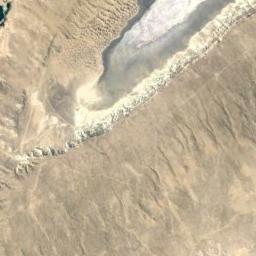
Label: desert